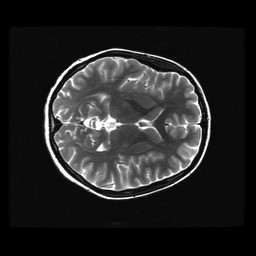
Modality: T2w
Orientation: axial
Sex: female
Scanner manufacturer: ge
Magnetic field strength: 3 T
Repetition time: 5 s
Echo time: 0.1017 s